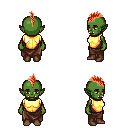
a pixel art fantasy rpg character, female body template, orc, green skin, gold chest armor, robe skirt, red mohawk hairstyle, brown shoes, four views (front, back, left, right), 2x2 character sprite sheet, small pixel art, hard edges, no anti-aliasing